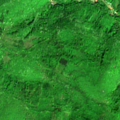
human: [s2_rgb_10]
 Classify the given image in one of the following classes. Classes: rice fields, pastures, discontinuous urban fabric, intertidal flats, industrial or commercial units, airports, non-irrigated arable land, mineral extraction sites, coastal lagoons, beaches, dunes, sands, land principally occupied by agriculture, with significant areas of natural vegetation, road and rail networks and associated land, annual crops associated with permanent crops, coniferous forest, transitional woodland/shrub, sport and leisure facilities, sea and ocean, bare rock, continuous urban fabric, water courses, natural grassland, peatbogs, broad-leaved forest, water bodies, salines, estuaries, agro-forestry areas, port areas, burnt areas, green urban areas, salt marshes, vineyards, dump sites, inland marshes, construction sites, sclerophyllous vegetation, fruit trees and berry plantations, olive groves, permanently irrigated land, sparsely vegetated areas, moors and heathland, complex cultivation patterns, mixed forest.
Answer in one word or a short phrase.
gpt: broad-leaved forest, transitional woodland/shrub